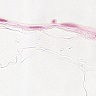
Metastatic tissue present: no